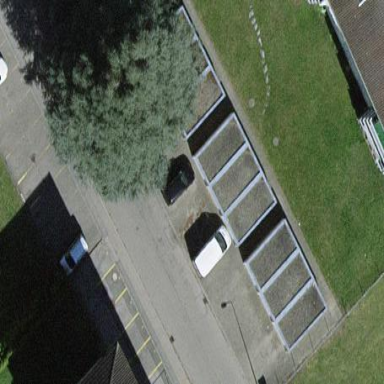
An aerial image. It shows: Group of garages.